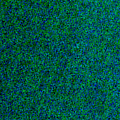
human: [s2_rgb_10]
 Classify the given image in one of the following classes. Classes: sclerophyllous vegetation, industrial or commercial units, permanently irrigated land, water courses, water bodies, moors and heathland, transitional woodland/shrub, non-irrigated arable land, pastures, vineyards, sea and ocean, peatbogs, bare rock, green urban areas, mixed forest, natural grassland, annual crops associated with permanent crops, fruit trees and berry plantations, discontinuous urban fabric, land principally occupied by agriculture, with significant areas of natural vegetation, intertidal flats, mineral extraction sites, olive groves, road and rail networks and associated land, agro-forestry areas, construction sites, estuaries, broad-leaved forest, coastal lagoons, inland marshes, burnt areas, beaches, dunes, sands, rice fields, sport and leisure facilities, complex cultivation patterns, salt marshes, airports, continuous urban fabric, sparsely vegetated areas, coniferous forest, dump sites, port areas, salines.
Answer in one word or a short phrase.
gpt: sea and ocean